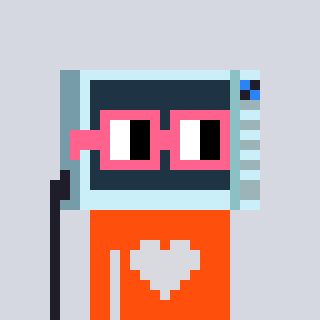
a pixel art character with square pink glasses, a microwave-shaped head and a orange-colored body on a cool background